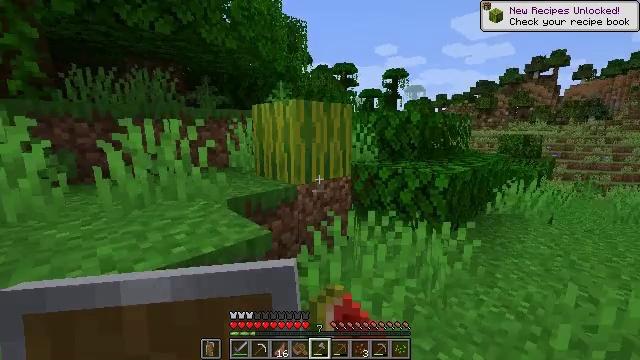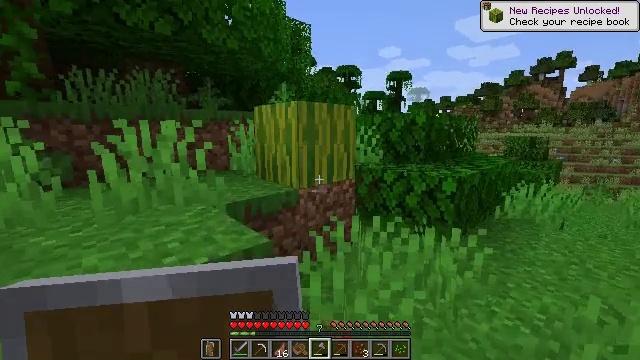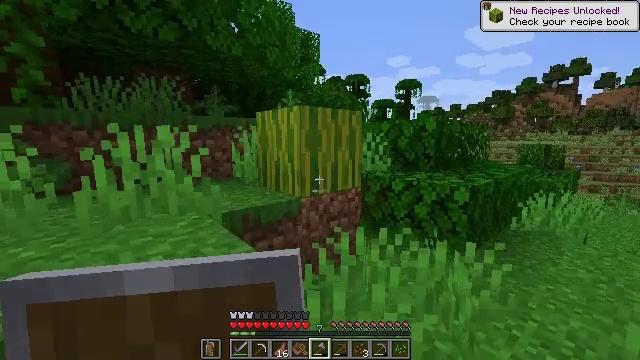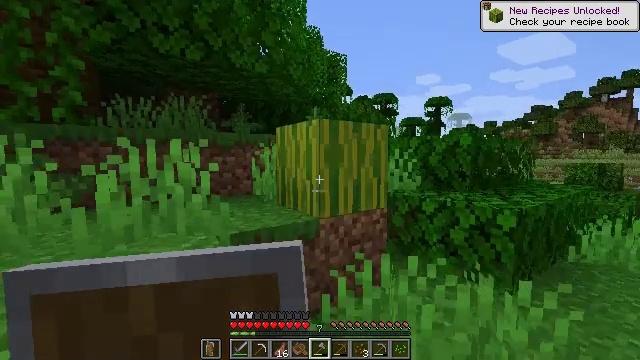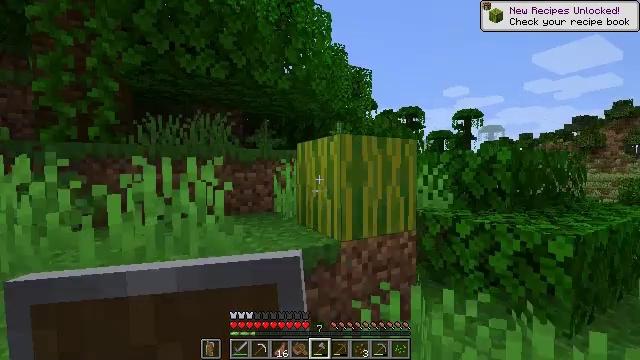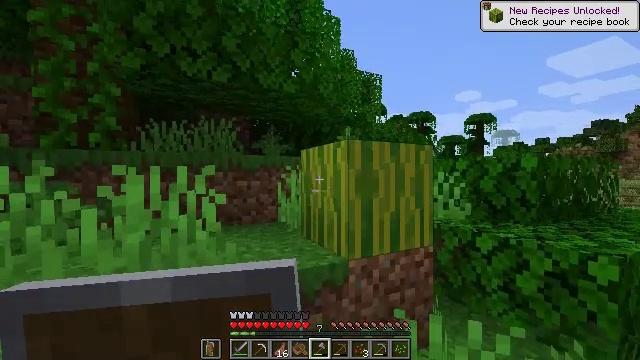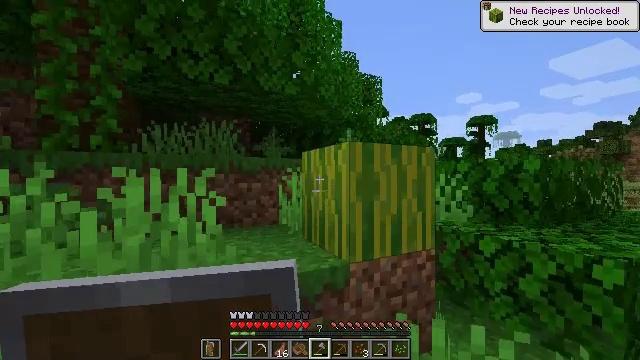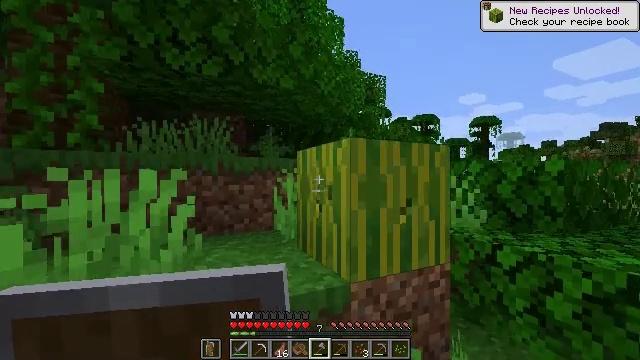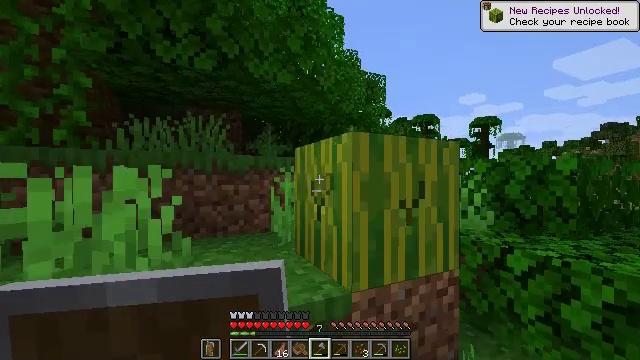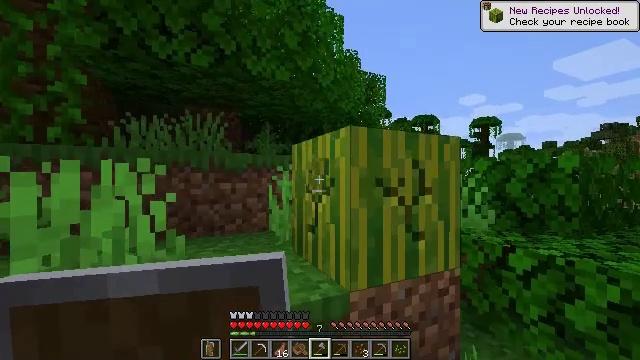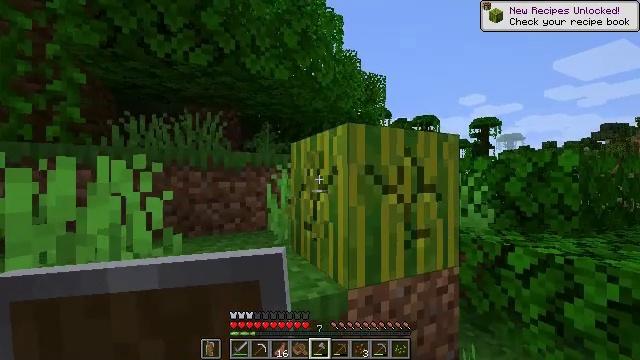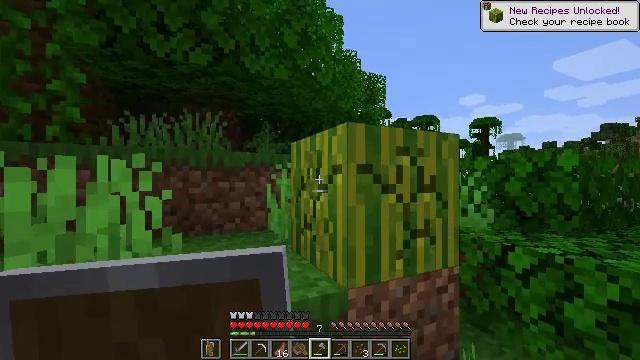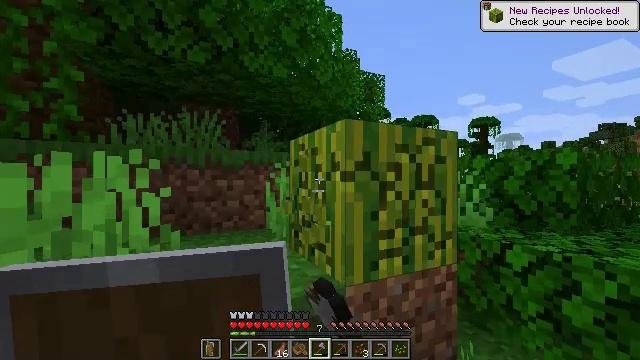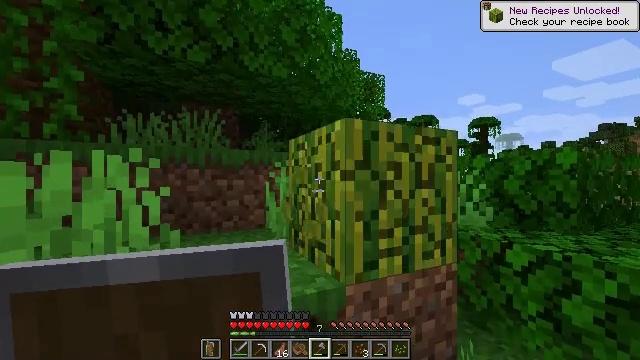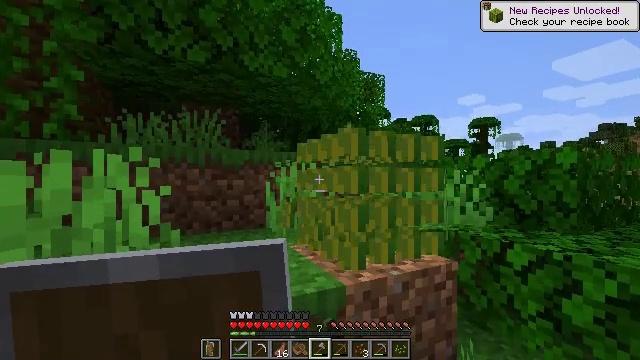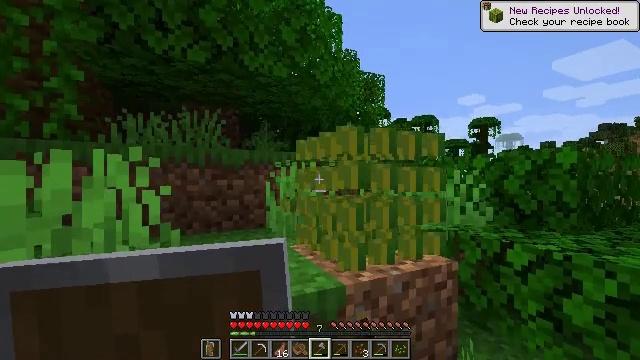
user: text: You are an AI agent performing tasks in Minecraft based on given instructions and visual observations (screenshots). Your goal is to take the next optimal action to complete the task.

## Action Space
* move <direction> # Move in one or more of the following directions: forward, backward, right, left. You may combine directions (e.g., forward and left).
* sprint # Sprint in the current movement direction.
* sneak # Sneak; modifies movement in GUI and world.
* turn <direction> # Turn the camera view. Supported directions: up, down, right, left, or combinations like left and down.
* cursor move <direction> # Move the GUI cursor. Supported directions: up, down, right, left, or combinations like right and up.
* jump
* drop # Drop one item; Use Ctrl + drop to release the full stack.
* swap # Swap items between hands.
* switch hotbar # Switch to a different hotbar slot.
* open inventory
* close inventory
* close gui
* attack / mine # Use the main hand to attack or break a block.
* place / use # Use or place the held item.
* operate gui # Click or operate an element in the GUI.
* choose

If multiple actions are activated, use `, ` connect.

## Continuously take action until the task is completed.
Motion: motion action
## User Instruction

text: Harvest melon from the farm.
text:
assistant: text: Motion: move forward
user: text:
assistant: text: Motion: move forward, turn left and up
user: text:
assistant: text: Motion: move forward, turn left and up
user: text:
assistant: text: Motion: move forward, turn left and up
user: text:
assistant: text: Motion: move forward, turn left and up
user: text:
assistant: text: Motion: move forward
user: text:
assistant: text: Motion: move forward, attack / mine
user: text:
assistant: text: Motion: attack / mine
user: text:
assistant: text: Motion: attack / mine
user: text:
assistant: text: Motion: attack / mine
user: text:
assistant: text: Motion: attack / mine
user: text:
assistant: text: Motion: attack / mine
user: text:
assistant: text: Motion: attack / mine
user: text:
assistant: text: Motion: attack / mine
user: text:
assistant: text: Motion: attack / mine
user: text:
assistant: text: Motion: attack / mine
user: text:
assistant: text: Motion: attack / mine
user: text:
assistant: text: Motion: attack / mine
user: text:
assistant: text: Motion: attack / mine